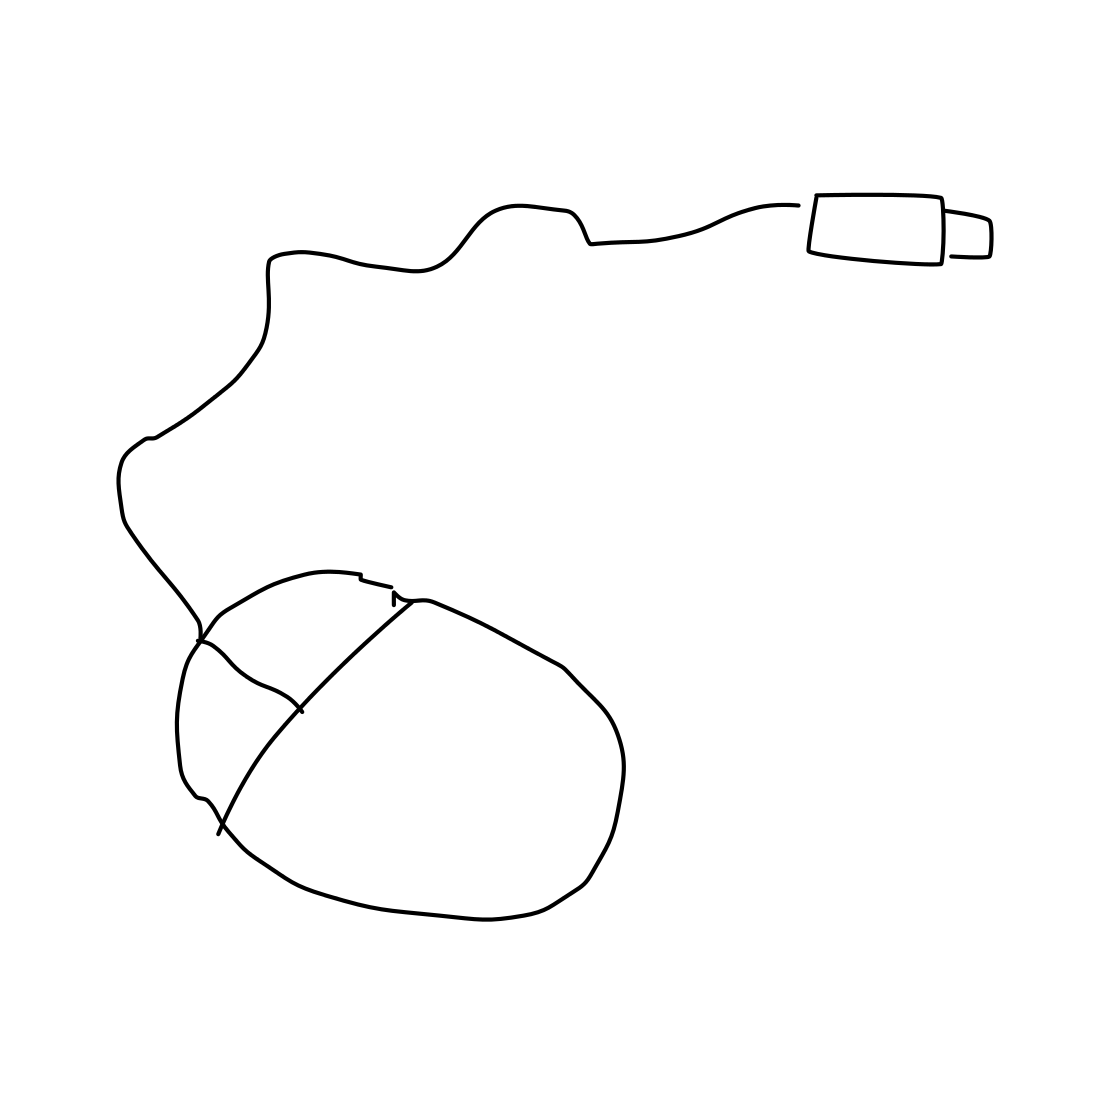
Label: computer-mouse